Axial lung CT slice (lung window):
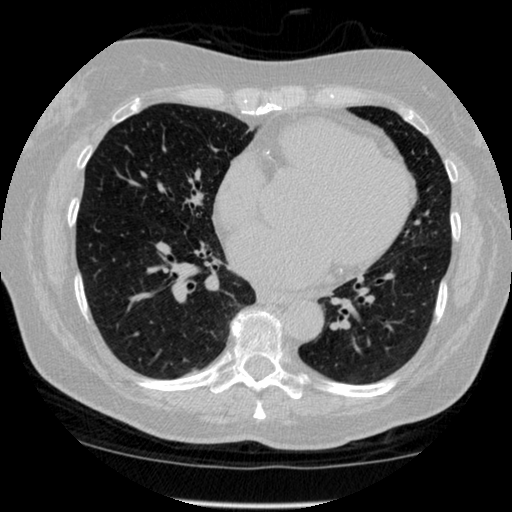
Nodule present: no